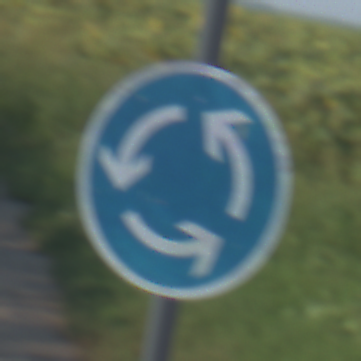
Verkehrszeichen: Kreisverkehr
Umgebung: Outdoor, RoadRail
Tageszeit: MorningAfternoon
Wetter: Clear
Licht: Natural
Jahreszeit: NotSpecified
Kontrast: HighContrast